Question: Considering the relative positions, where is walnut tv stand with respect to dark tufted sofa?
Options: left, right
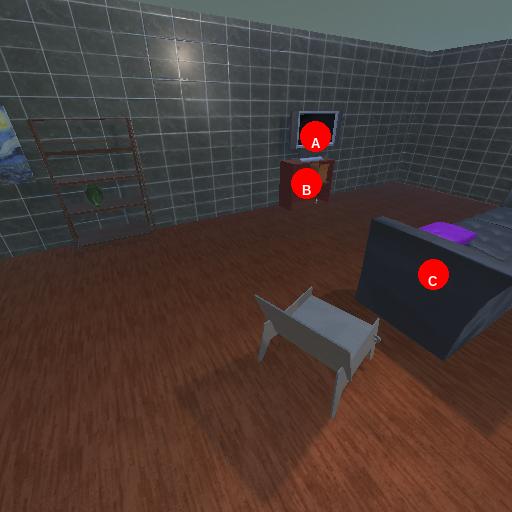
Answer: left